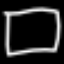
Label: square